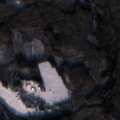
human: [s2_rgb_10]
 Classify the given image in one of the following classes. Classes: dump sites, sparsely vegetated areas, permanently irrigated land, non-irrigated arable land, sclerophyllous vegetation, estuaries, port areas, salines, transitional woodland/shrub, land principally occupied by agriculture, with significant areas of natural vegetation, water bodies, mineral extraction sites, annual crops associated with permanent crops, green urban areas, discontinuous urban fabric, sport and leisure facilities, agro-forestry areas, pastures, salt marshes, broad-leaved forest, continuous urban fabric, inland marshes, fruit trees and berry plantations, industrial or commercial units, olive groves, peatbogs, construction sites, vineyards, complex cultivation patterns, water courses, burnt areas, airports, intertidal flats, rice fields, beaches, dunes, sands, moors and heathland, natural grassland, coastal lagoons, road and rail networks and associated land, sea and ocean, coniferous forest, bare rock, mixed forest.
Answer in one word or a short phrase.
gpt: land principally occupied by agriculture, with significant areas of natural vegetation, coniferous forest, mixed forest